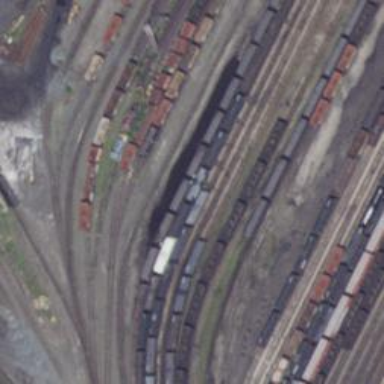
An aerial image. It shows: Railway yard in service.